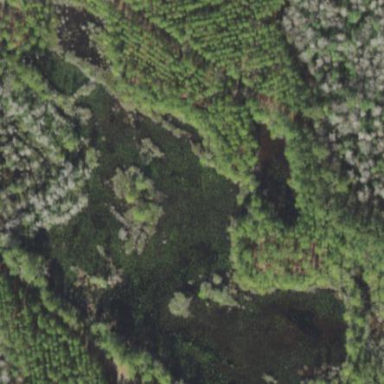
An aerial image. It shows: Marshy wetland area.